Question: Is there any way to achieve this in CSS3?:
'''
height: 100% -110px;
'''
My context:

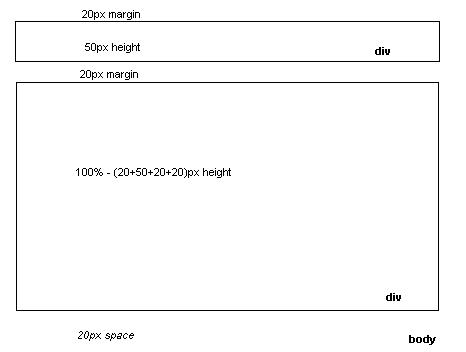
Answer: What you want to use is <URL> that is comming to FF and propably webkit, but don't count on it being widely supported anytime soon.
As for your example, maybe <URL> will be some inspiration for you.
---
### Edit
Nowadays it's well supported by major browsers:
<URL>